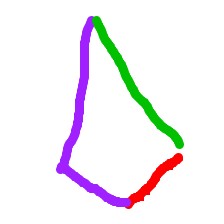
Shape: kite